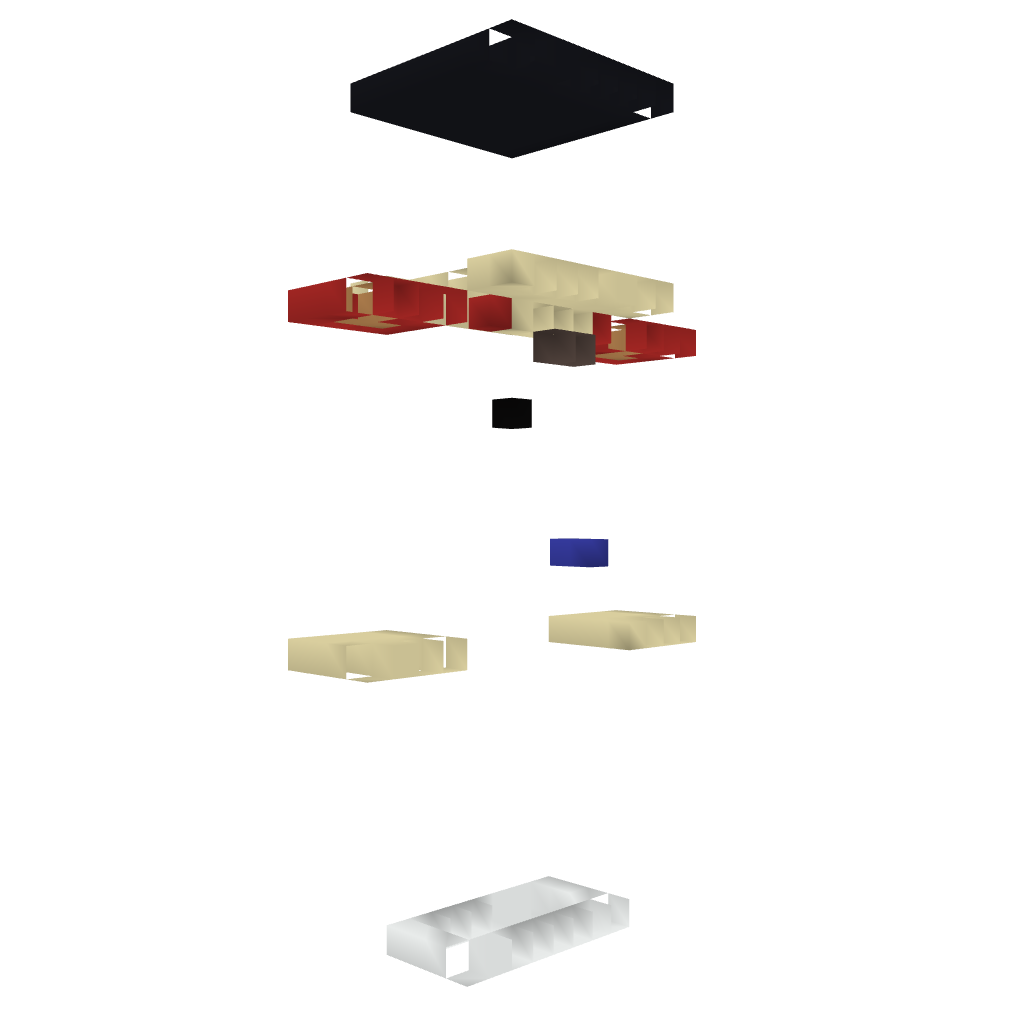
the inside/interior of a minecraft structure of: My Statue